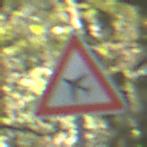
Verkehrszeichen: FlugbetriebRechts
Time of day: Midday
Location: Outdoor (Nature)
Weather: Clear
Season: NotSpecified
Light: Natural